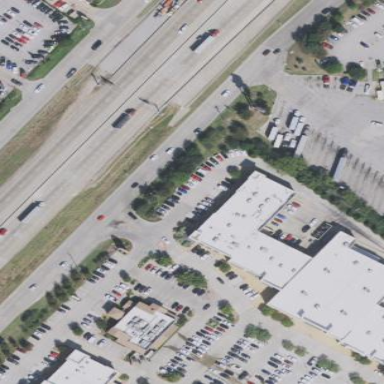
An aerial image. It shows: Retail building.